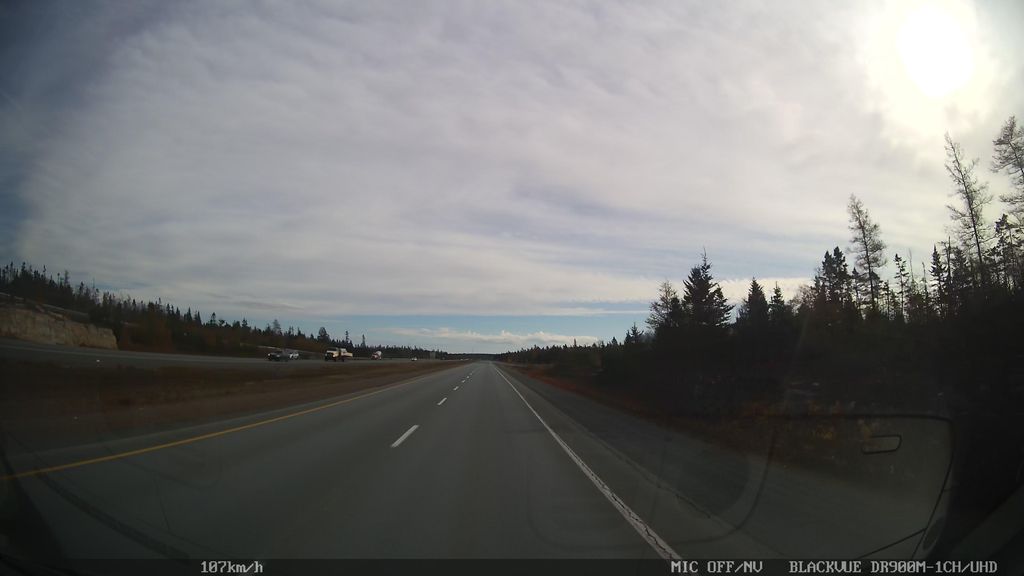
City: halifax